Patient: sex F, age 64
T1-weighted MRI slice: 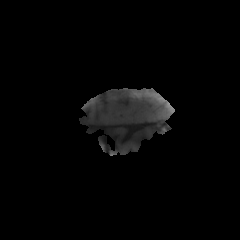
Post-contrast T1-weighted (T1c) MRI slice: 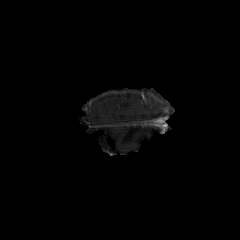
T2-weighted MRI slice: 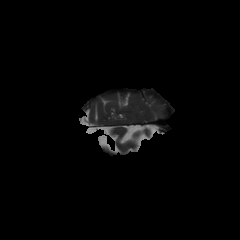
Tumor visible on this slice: no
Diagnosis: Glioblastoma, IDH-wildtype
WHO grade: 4